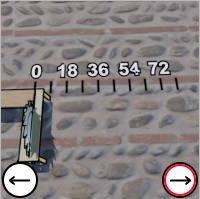
Task: length
Answer: 0
First scale value: 18.0